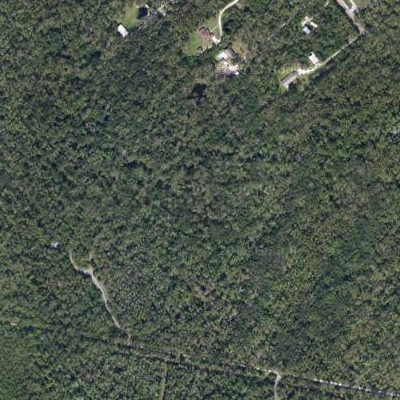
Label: Forest